Field crop: maize
Growth stage: 2
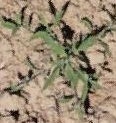
Species: atriplex